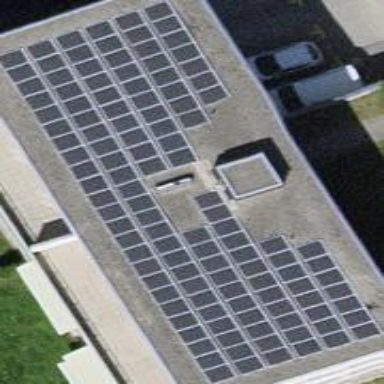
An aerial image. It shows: Solar photovoltaic panel generator.